Echo time (TE): 1.6 ms
Repetition time (TR): 3.2 ms
Flip angle: 55 degrees
Bandwidth: 1040 Hz
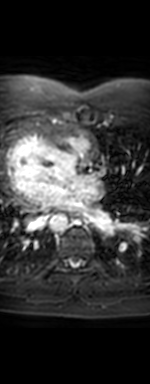
Patient age (years): 14
Disease severity: severe
Diagnoses: AOPAAnastamosis|ASD|DILV|DLoopTGA|Fontan|Glenn
Cardiac structures present: LV (left ventricle), RV (right ventricle), LA (left atrium), RA (right atrium), AO (aorta), PA (pulmonary artery), SVC (superior vena cava), IVC (inferior vena cava)